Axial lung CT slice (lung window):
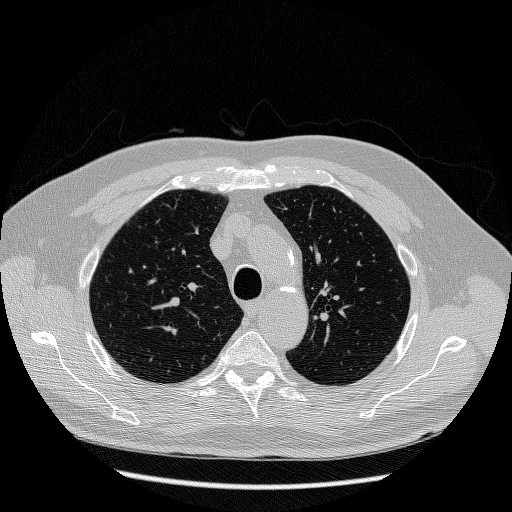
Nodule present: no